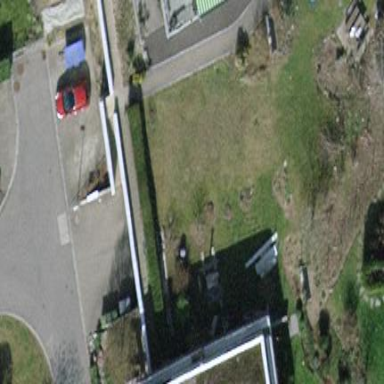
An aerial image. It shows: Group of garages.